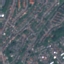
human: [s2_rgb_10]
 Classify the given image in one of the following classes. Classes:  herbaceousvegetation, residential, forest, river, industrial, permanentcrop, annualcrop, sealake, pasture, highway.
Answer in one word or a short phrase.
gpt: Residential